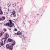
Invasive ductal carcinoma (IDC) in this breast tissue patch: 0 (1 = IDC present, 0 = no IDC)